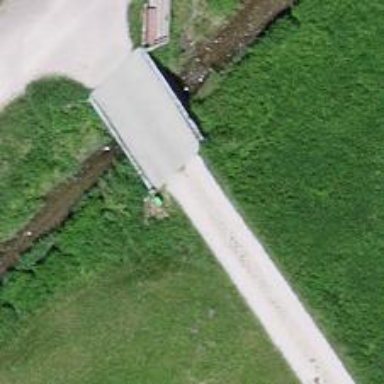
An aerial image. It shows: Track road on bridge with grade 2 track type. It is designated for agricultural use.